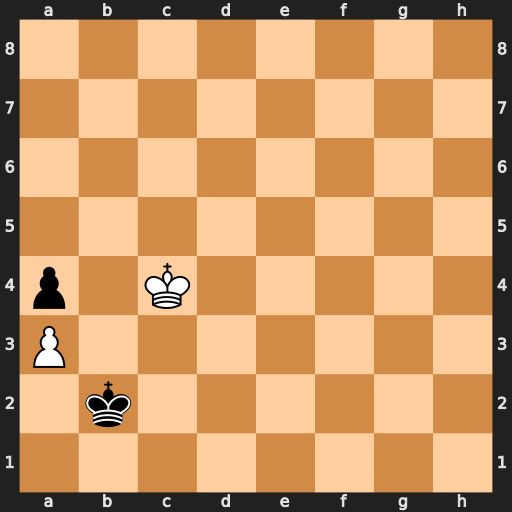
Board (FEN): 8/8/8/8/p1K5/P7/1k6/8
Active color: w
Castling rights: -
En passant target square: -
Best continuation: Kb4 Kc2 Kxa4